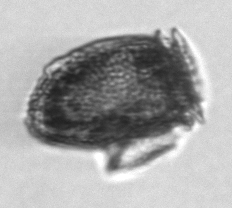
Label: Dinophysis_norvegica